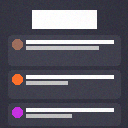
Screen state: on